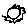
Label: sun